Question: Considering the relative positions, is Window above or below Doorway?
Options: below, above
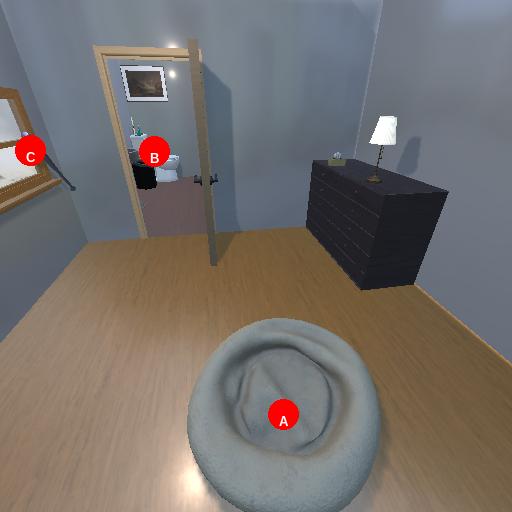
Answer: below